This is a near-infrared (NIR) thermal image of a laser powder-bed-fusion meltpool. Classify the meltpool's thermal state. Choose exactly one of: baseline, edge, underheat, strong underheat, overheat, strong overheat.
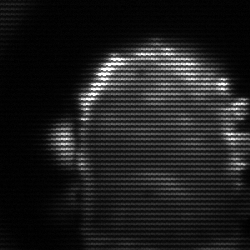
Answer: baseline